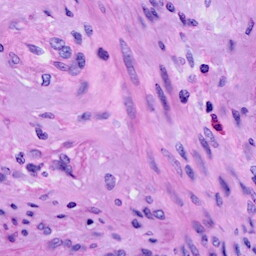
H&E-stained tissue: Cervix